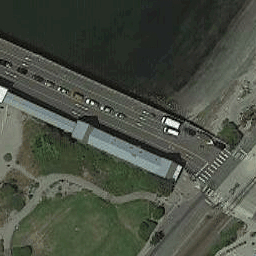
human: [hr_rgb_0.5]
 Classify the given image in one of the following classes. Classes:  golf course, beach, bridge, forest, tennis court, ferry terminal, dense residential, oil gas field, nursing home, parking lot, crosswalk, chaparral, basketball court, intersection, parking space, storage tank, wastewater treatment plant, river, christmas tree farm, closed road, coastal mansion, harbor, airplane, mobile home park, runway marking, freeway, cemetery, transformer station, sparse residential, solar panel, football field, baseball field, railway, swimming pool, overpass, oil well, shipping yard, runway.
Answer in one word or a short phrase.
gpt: ferry terminal